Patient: sex M, age 78
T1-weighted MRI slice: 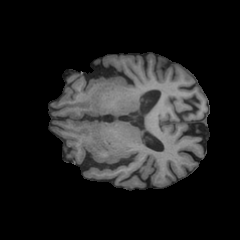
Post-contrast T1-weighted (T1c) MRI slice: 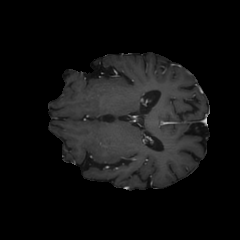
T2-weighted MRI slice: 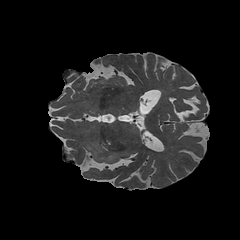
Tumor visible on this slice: yes
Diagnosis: Astrocytoma, IDH-wildtype
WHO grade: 3